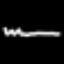
Label: squiggle